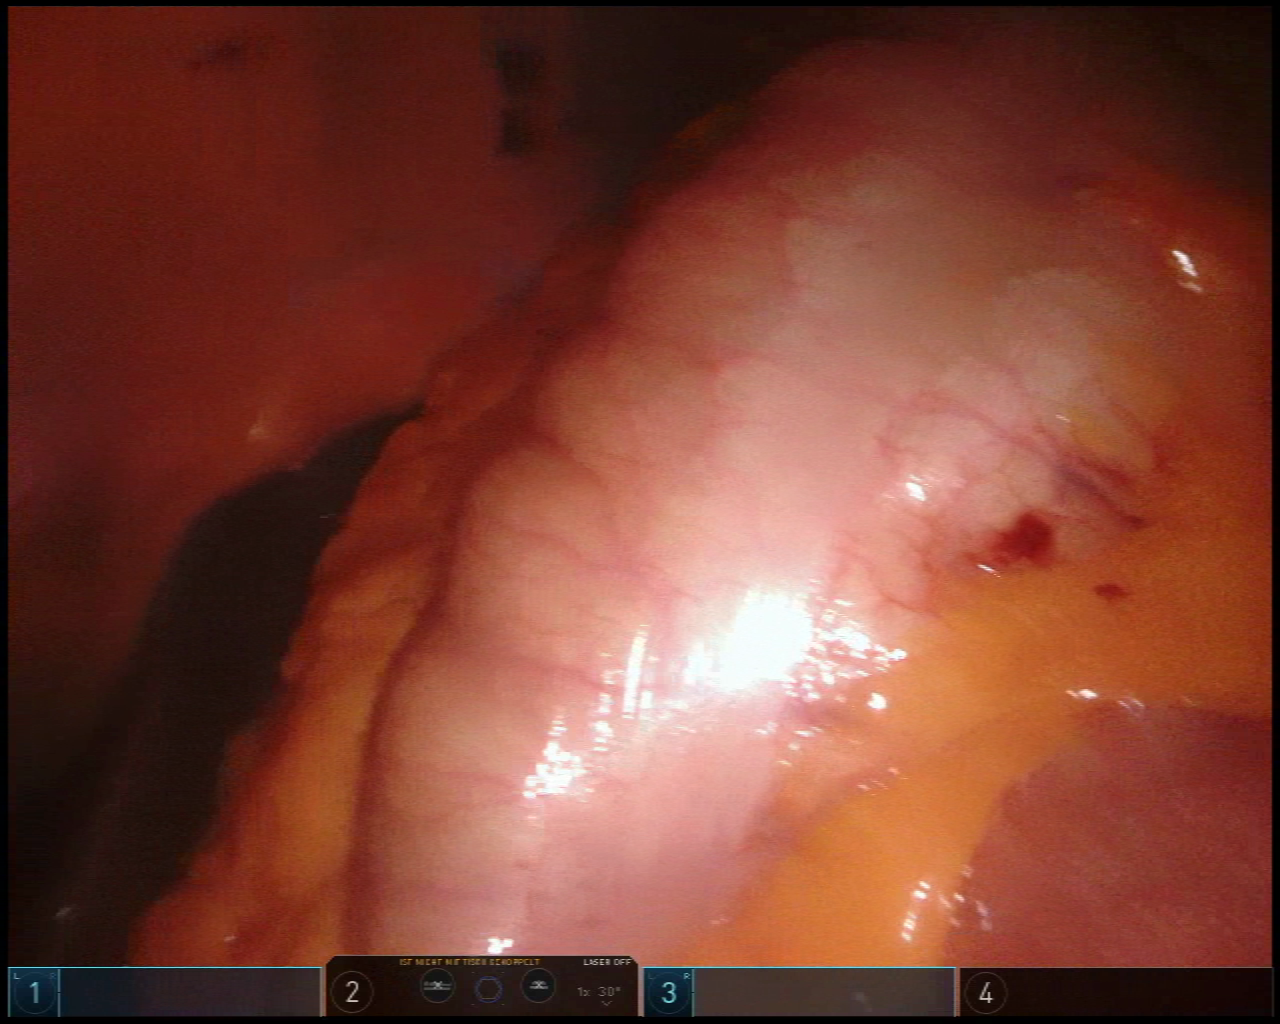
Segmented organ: liver
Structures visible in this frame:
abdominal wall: yes
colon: yes
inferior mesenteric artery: no
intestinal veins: no
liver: yes
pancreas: no
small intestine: no
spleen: no
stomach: no
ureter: no
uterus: no
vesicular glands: no